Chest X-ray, AP view. Patient: 47 years old, sex F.
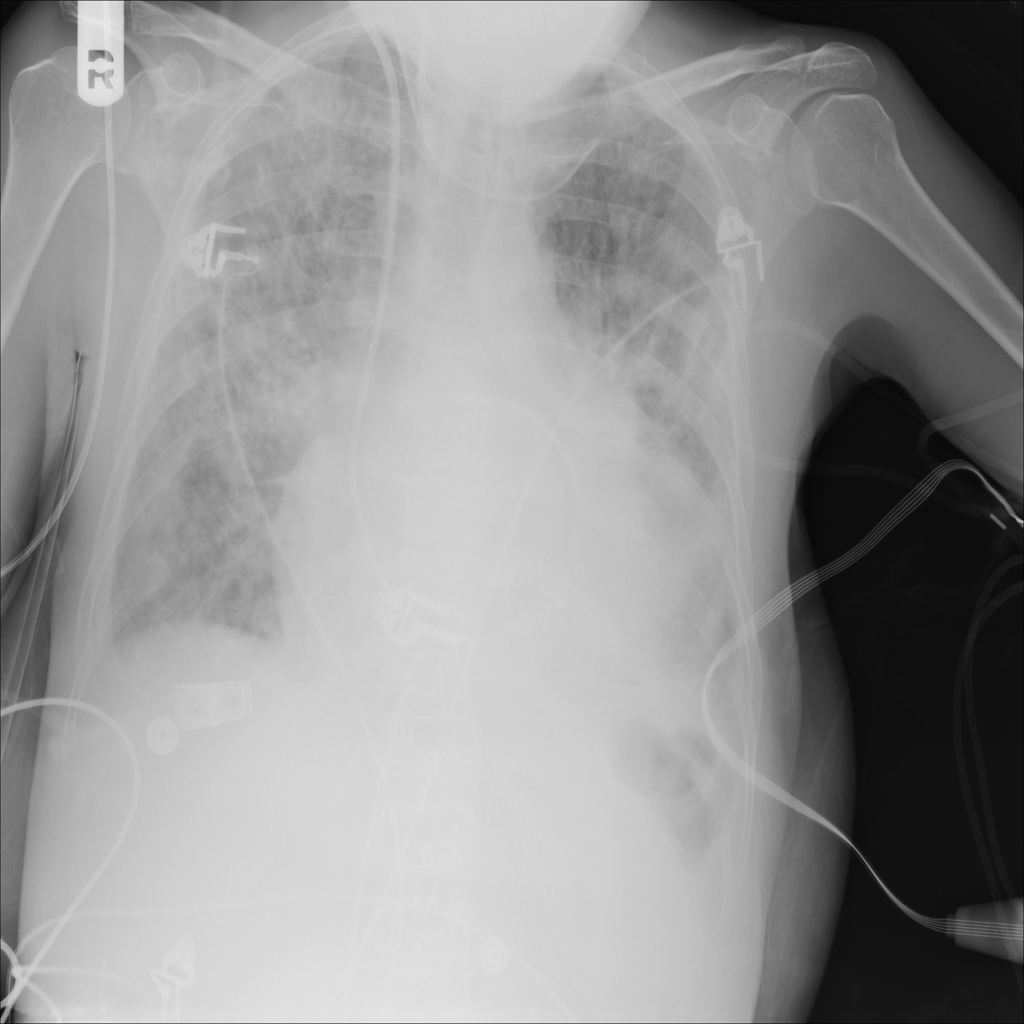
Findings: Cardiomegaly, Effusion, Infiltration